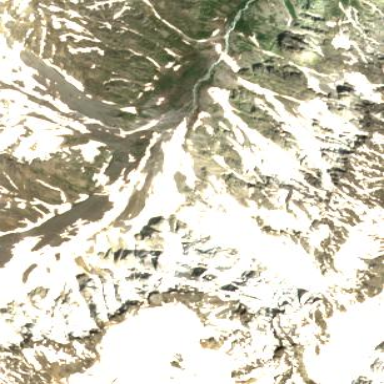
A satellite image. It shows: Majestic glacier in the distance.